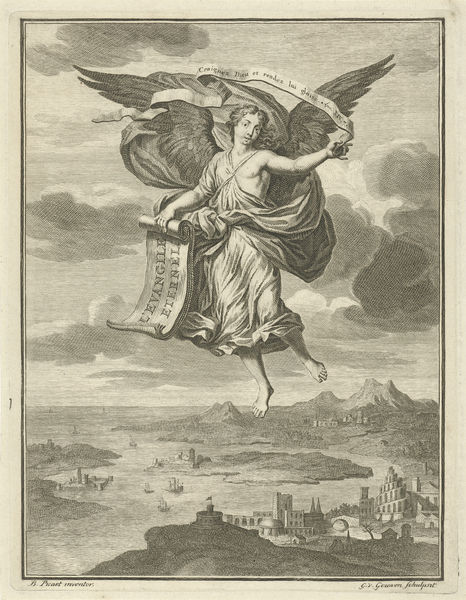
Titel: Vliegende engel in een landschap
Künstler: Gilliam van der Gouwen
Standort: Amsterdam
Institution: Rijksmuseum
Schlagwörter: berg, flügel, himmel, mann, weiß, wolken, fluss, see, stadt, grau, schwarz, fliegen, turm, engel, berge, wüste, radierung, schriftrolle, erzengel, michael, banderole, turn, gabriel, verkündung, evangelium, stich engel babel turmspruchband himmel